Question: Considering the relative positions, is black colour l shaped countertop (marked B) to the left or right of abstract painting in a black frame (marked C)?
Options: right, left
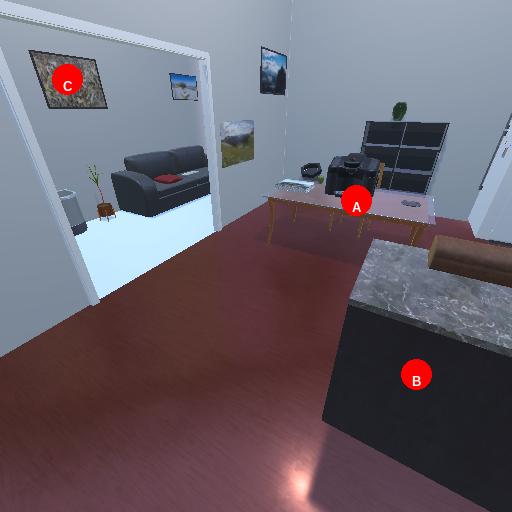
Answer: right